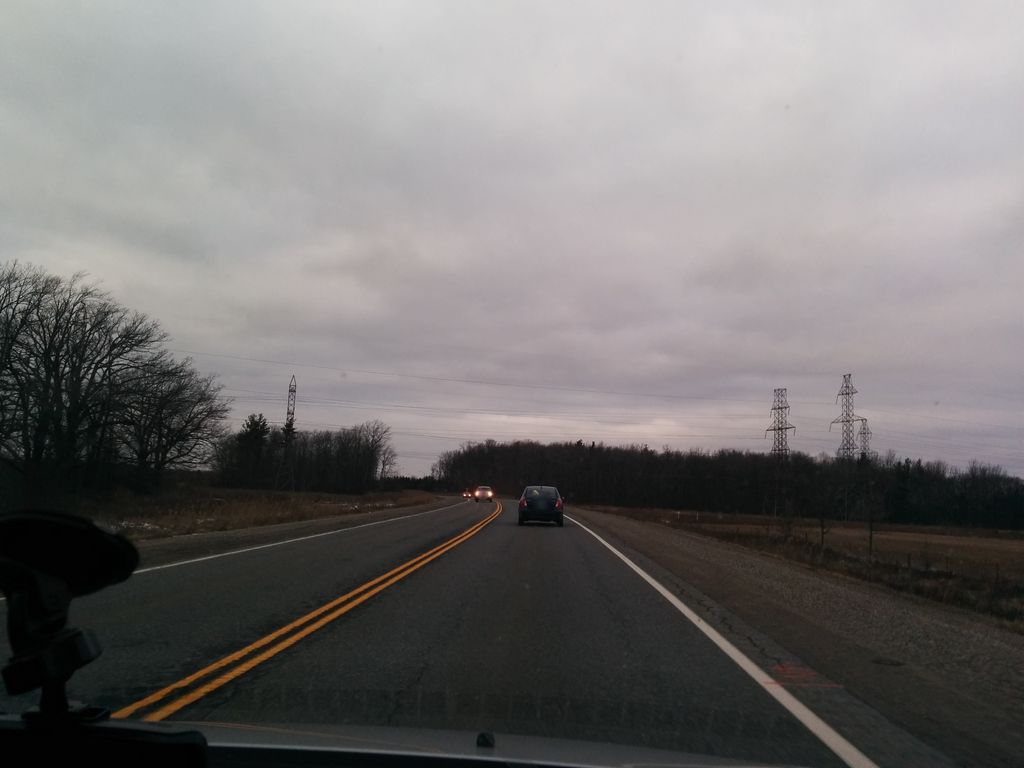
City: hamilton